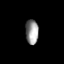
Tissue: skin
Cell type: Fibroblasts
Senescence score: 0.7133
Nuclear area (px): 312
Mean DAPI intensity: 147.333